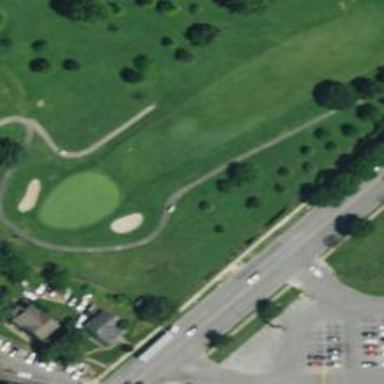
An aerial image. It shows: Grassy fairway on golf course.